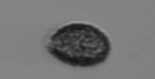
Label: Pseudochattonella_farcimen